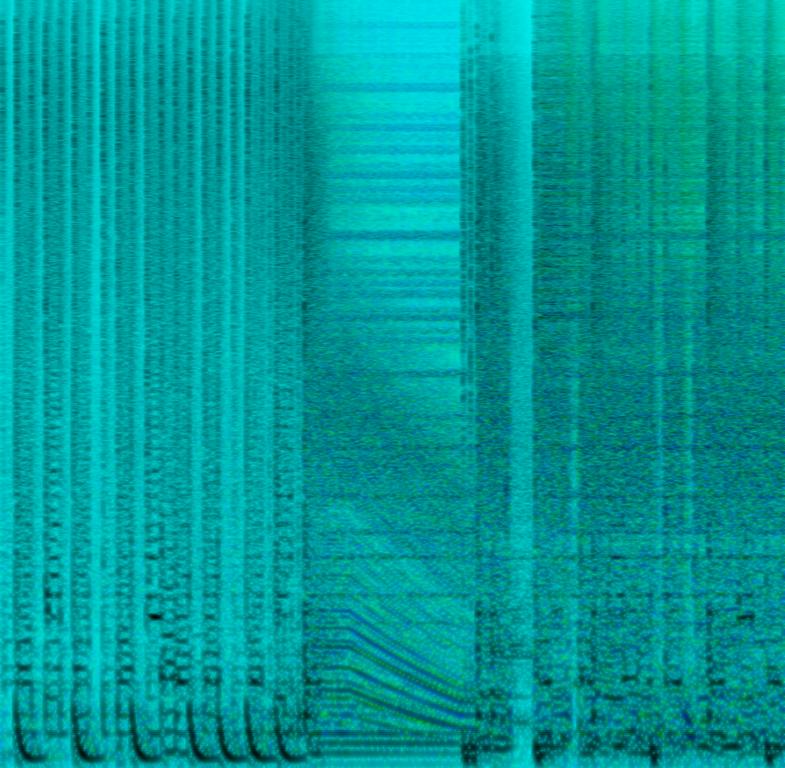
The song is an instrumental. The tempo is medium fast with strong metal drumming, groovy bass line, distorted guitar playing rhythm and cymbals crashing. The song is high on adrenaline and exciting. The audio quality is poor.